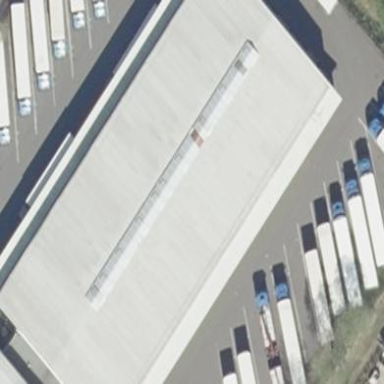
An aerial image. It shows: Commercial building.